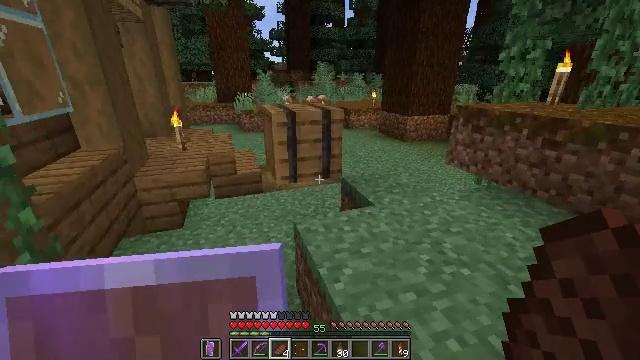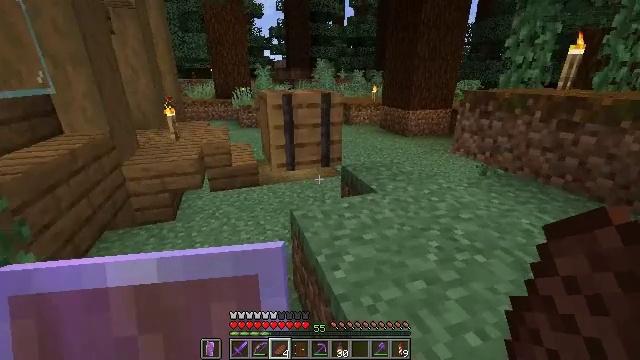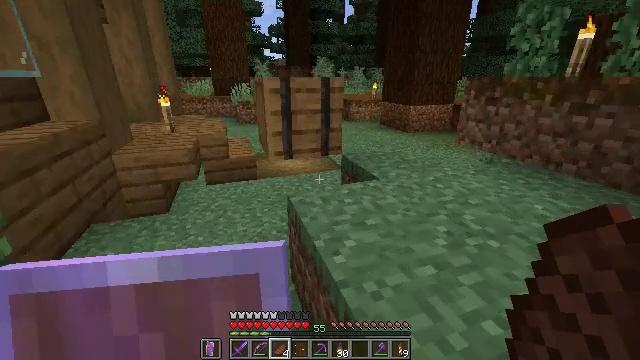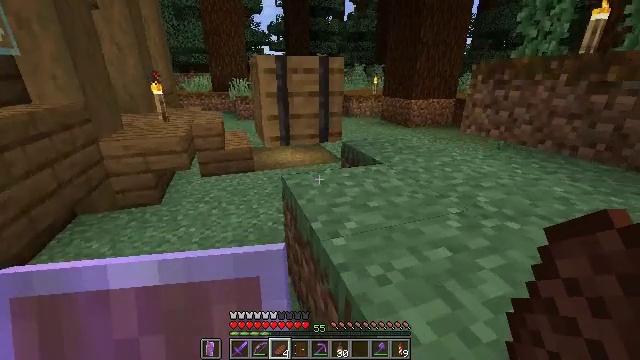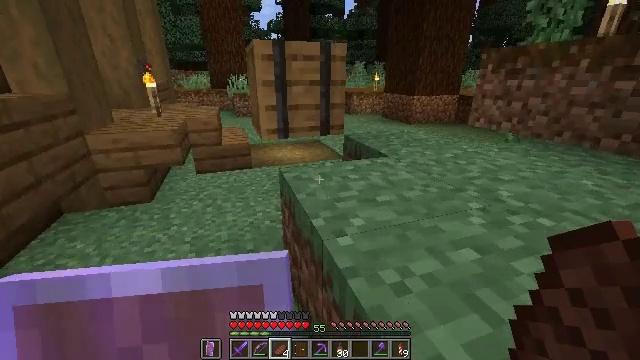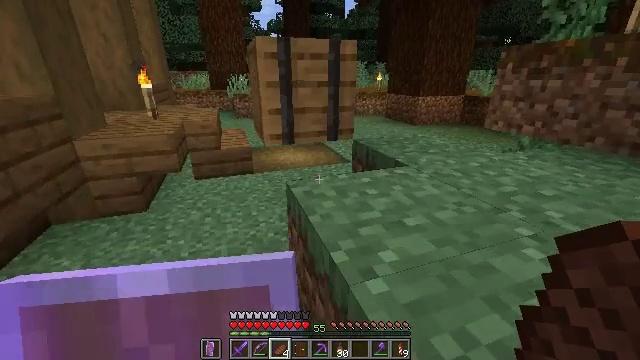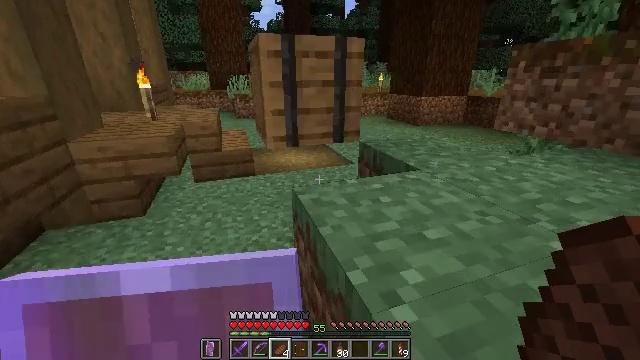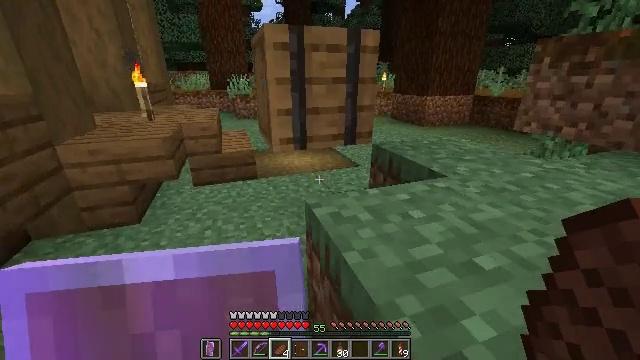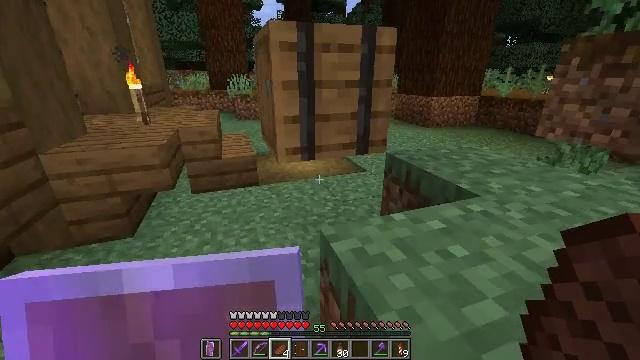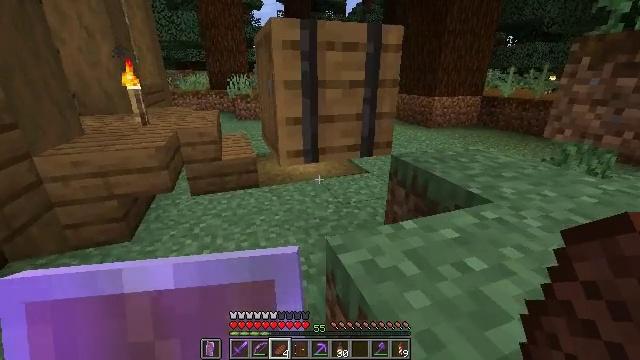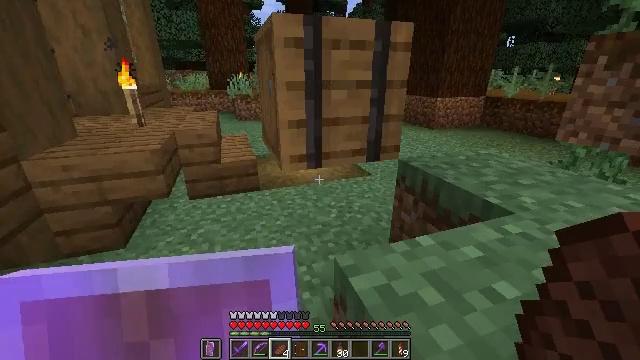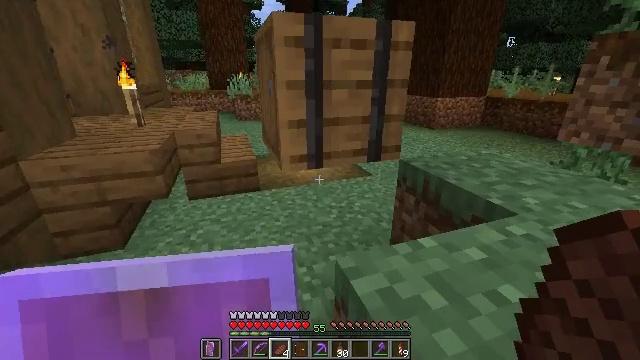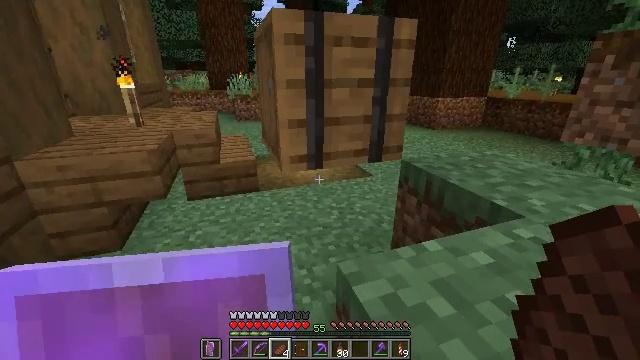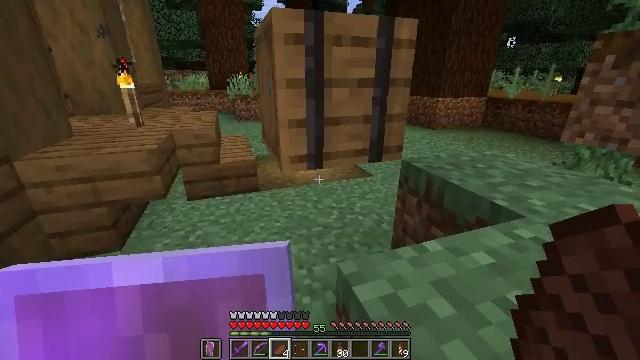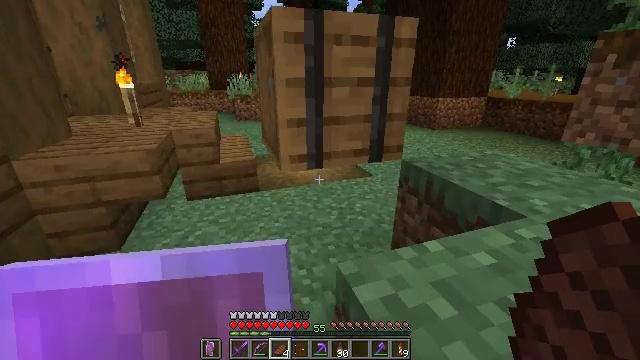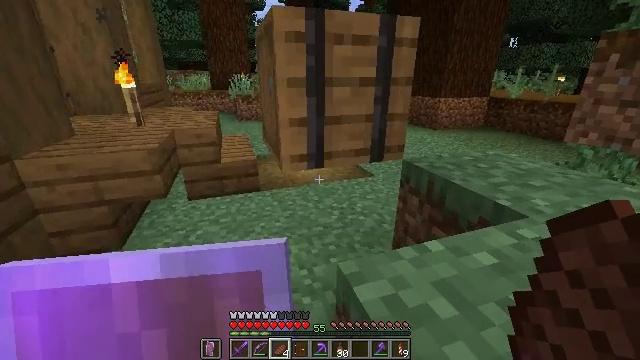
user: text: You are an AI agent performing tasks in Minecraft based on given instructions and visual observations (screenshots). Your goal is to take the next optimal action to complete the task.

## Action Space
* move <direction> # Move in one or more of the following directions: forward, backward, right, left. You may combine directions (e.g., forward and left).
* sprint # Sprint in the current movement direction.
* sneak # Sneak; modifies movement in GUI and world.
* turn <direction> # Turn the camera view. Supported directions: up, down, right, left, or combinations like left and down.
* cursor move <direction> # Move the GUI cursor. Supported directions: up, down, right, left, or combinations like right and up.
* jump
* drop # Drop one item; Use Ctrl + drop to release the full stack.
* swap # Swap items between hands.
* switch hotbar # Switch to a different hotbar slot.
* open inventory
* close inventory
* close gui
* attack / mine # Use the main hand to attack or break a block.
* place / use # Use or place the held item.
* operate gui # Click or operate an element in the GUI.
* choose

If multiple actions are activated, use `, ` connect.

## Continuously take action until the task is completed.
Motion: motion action
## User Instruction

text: Remove and gather vines.
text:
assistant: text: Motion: move forward
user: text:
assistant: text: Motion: move forward
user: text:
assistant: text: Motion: move forward
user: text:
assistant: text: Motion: move forward
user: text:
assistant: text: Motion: move forward
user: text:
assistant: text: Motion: move forward
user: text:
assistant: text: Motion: move forward
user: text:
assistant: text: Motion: move forward
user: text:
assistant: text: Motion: no_op
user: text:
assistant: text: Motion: no_op
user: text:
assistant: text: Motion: no_op
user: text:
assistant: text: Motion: no_op
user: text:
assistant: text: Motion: no_op
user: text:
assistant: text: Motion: no_op
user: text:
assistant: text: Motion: no_op
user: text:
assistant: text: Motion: turn left
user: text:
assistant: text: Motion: turn left and up
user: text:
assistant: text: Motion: turn left and up
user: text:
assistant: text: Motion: turn left and up
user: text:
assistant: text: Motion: no_op
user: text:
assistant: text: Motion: no_op
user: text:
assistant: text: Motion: no_op
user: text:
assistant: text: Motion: no_op
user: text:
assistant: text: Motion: move forward
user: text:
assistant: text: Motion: move forward, turn right and up
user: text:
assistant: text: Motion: move forward, turn right and up
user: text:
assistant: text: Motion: move forward, turn right
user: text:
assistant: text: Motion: move forward
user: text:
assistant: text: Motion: move forward
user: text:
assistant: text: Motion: turn right